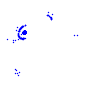
Particle: electron